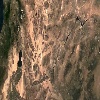
Label: land